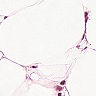
Metastatic tissue present: yes